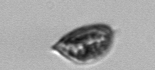
Label: Prorocentrum_triestinum